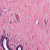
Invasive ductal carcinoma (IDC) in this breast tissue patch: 0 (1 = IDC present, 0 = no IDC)